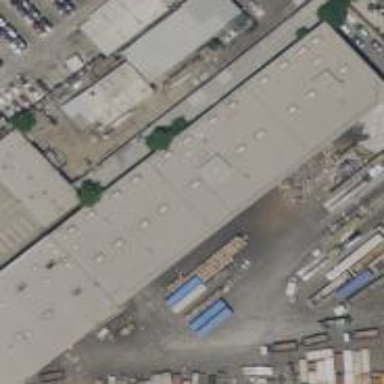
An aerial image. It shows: Industrial building.